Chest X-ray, PA view. Patient: 49 years old, sex M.
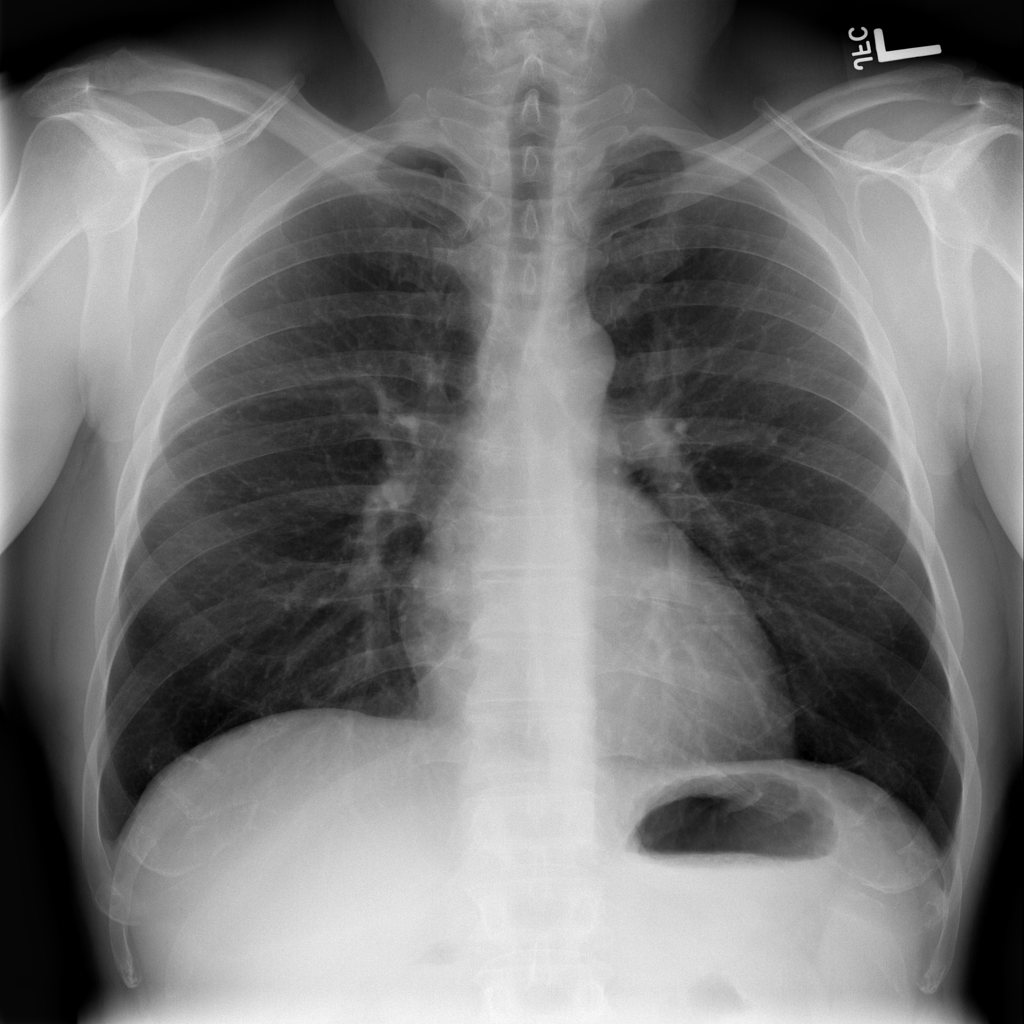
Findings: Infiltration